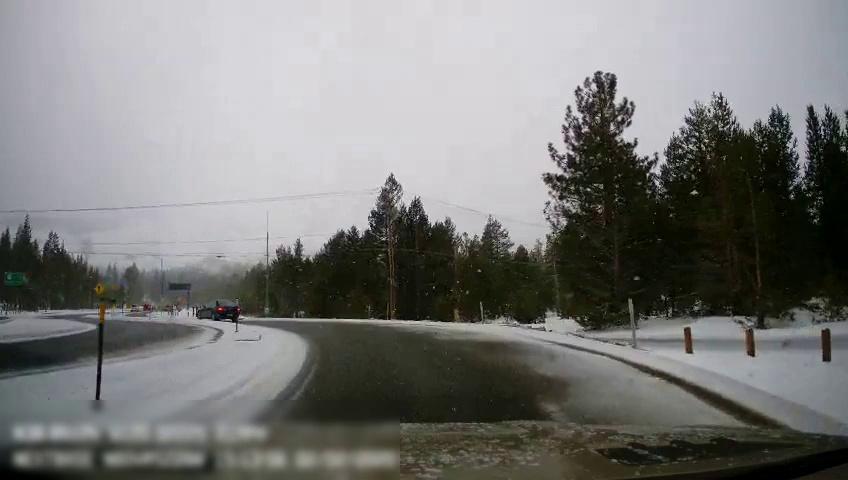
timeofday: Day
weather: Snowy
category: Drivable Space
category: Drivable Space
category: Vehicles | Car
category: Traffic | Signs
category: Traffic | Signs